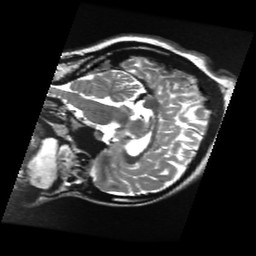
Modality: T2w
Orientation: sagittal
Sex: female
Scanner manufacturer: ge
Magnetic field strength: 3 T
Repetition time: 5 s
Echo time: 0.1022 s